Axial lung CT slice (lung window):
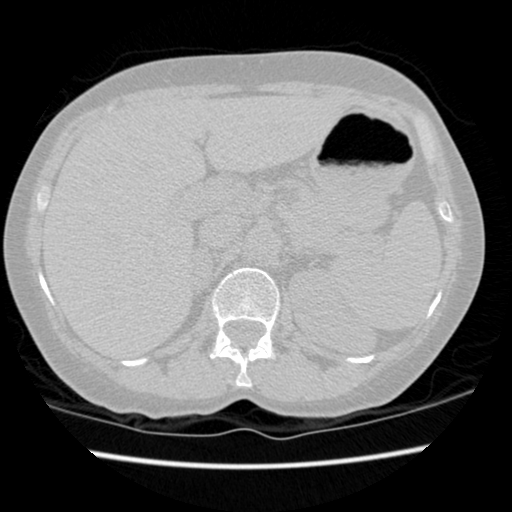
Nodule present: no